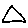
Label: triangle